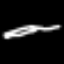
Label: pencil